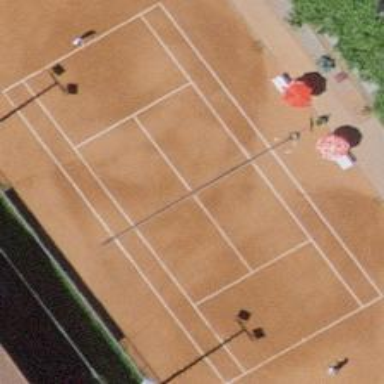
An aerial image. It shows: Tennis court on pitch designated for leisure land.